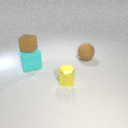
large brown rubber sphere to the right of small yellow metal cylinder